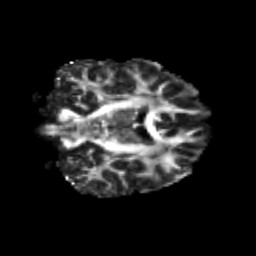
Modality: FA
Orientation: coronal
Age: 21
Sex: male
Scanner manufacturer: siemens
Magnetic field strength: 3 T
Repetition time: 3.5 s
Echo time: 0.113 s